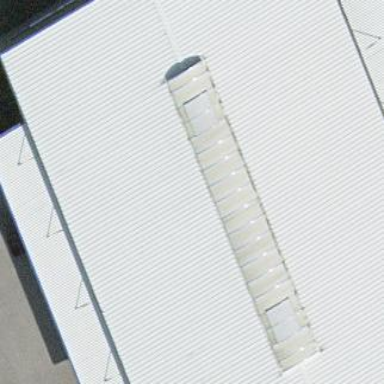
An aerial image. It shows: Industrial building.